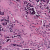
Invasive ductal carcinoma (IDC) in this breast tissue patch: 1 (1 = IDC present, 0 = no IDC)